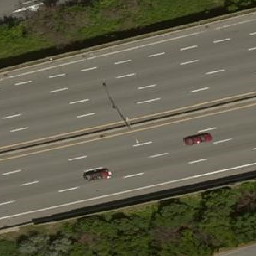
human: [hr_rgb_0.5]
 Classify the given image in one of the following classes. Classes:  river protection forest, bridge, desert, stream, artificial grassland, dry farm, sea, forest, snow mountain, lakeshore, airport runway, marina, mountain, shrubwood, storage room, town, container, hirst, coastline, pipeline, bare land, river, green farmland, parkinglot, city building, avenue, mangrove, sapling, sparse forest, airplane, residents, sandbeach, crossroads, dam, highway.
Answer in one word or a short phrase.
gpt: highway